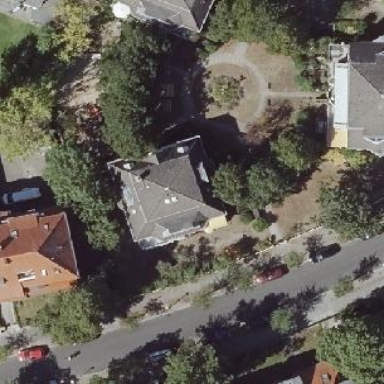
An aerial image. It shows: House with quadruple saltbox roof shape.